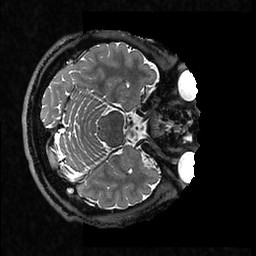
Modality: T2w
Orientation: axial
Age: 38
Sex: male
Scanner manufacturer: ge
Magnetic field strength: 3 T
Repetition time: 3.202 s
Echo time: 0.06663 s